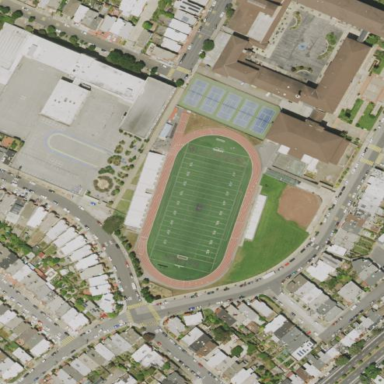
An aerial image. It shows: Artificial turf pitch used for American football.